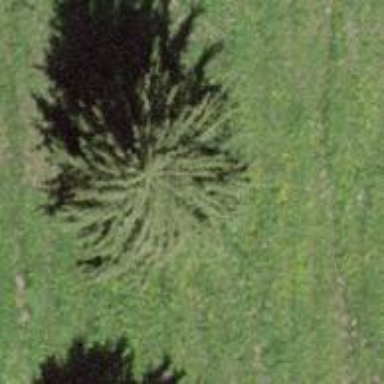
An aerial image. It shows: Agricultural area characterized by evergreen needle-leaved trees.